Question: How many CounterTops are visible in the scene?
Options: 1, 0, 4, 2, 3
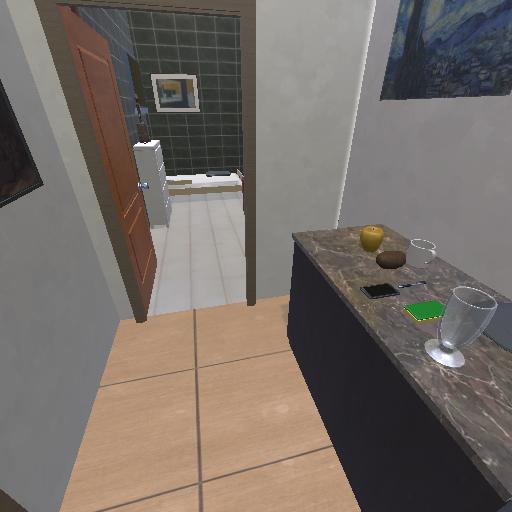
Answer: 1